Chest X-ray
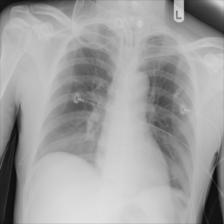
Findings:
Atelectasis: negative
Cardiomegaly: negative
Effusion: negative
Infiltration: negative
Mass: negative
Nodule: negative
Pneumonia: negative
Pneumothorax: negative
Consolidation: negative
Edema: negative
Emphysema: negative
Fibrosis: negative
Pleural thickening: negative
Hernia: negative